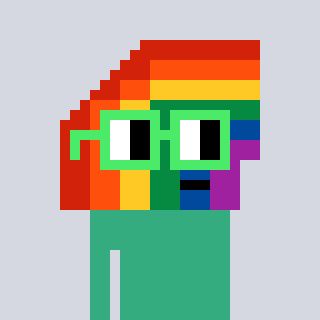
a pixel art character with square light green glasses, a rainbow-shaped head and a teal-colored body on a cool background